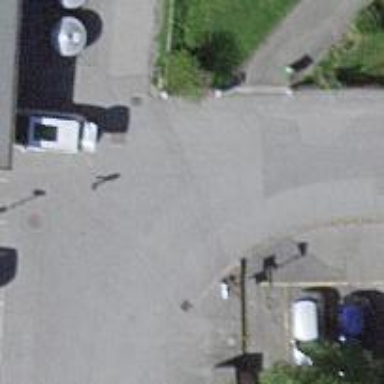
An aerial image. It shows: Smooth asphalt road in residential area.